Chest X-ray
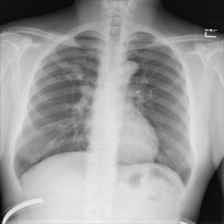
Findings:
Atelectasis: negative
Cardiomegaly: negative
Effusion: negative
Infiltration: positive
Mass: negative
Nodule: negative
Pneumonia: negative
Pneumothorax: negative
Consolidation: negative
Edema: negative
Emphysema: negative
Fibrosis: negative
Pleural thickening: negative
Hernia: negative